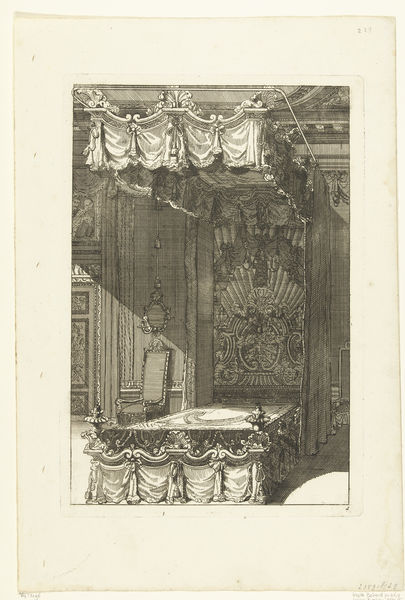
Titel: Hemelbed
Künstler: Daniël (I) Marot
Standort: Amsterdam
Institution: Rijksmuseum
Schlagwörter: noir, chaise, chambre, décor, miroir, fauteuil, rideau, esquisse, ornement, estampe, lit, décoration, rideaux, royal, or, baldaquin, fioriture, chambre royale, ameublement